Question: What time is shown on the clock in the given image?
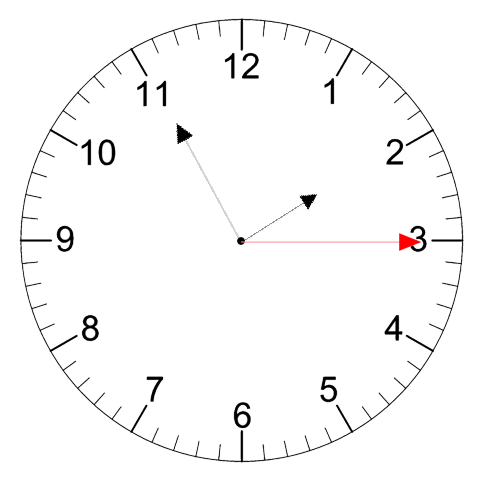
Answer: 01:55:15